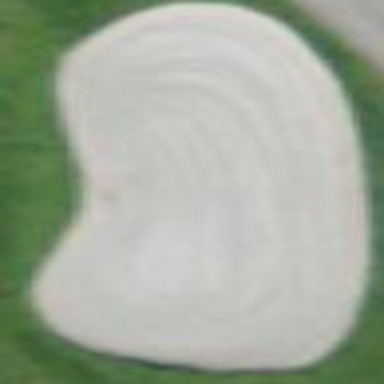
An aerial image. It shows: Bunker on golf course.